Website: apple
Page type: customer-info-address
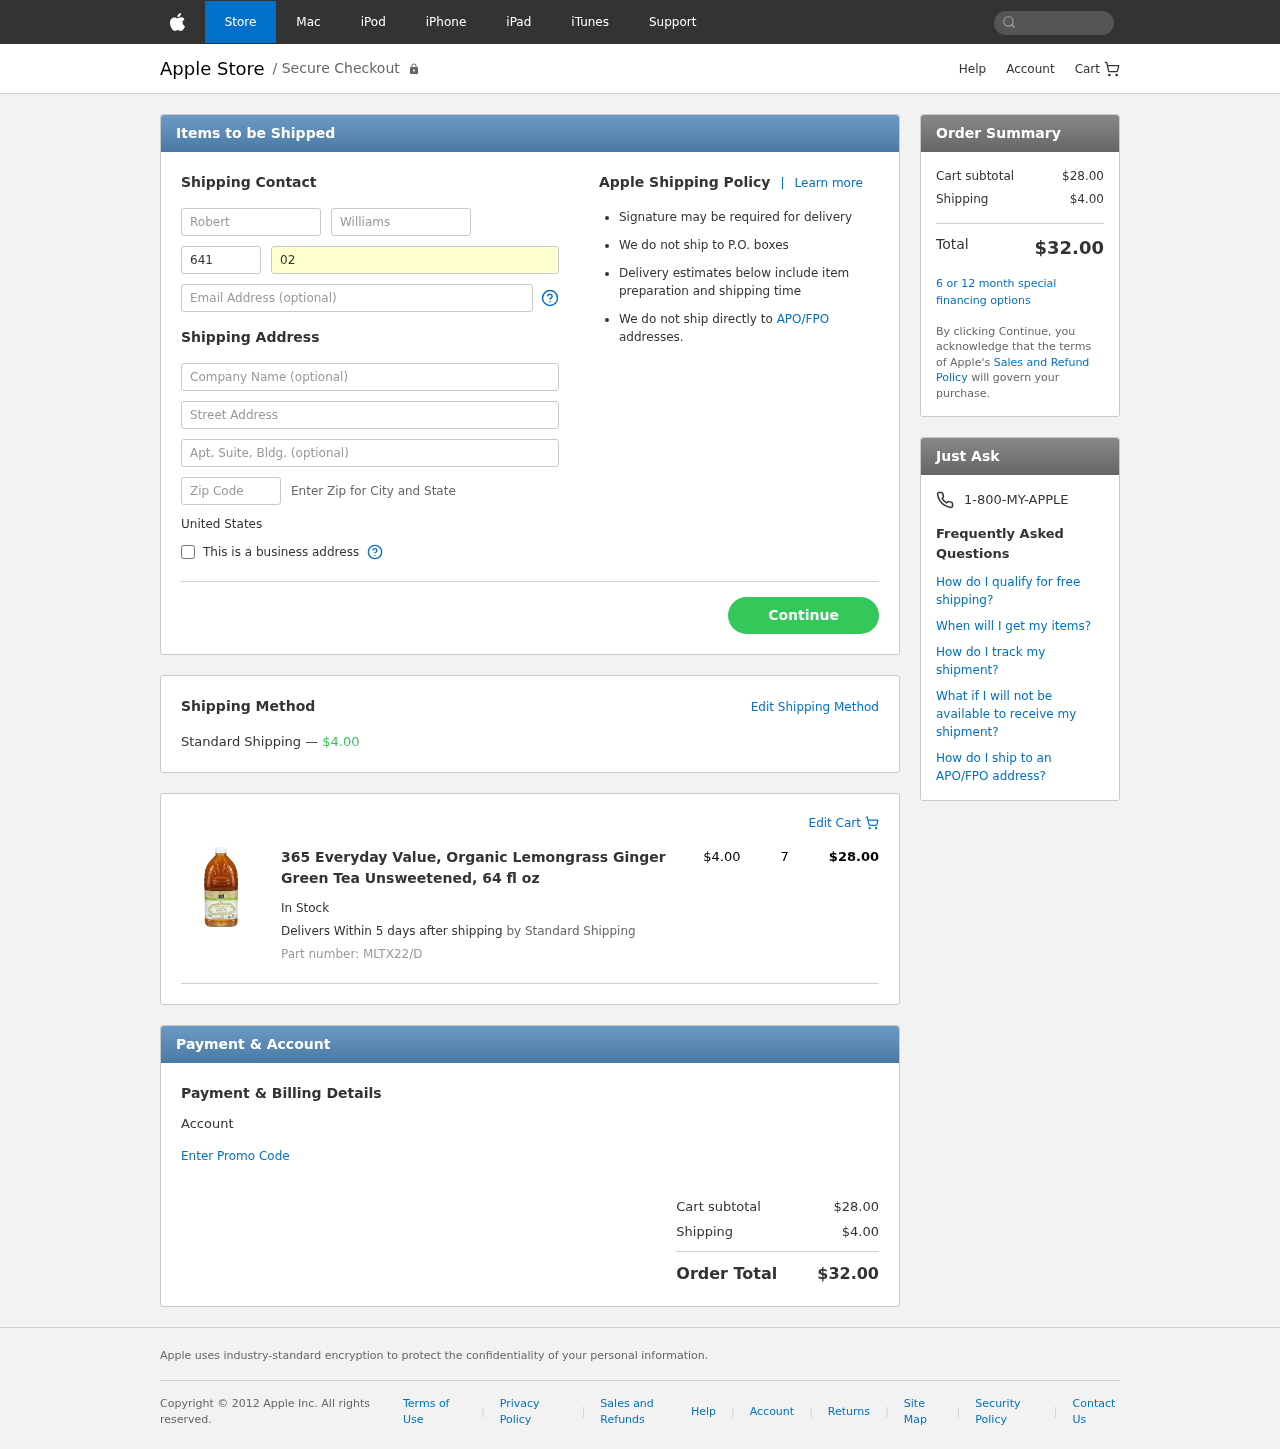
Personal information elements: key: PII_COUNTRY
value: United States
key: PII_FIRSTNAME
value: Robert
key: PII_LASTNAME
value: Williams
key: PII_PHONE_AREA
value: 641
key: PII_PHONE_LINE
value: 0222
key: PII_EMAIL
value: robertwilliams@gmail.com
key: PII_COMPANY
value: Day-Horn
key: PII_STREET
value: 707 Gutierrez Square Apt. 236
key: PII_STREET2
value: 65083 Stephanie Place
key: PII_POSTCODE
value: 06506
Product elements: key: PRODUCT1_NAME
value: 365 Everyday Value, Organic Lemongrass Ginger Green Tea Unsweetened, 64 fl oz
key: PRODUCT1_PRICE
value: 4
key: PRODUCT1_QUANTITY
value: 7
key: PRODUCT1_SKU
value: MLTX22/D
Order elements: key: ORDER_SHIPPING_COST
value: $4.00
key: ORDER_ITEM_TOTAL
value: $28.00
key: ORDER_SUBTOTAL
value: $28.00
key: ORDER_TOTAL
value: $32.00